I will show an image sequence of human cooking. I have annotated the images with numbered circles. Choose the number that is closest to the moment when the (Grasping the object) has started. You are a five-time world champion in this game. Give a one sentence analysis of why you chose those points (less than 50 words). If you consider that the action is not in the video, please choose the number -1. Provide your answer at the end in a json file of this format: {"points": []}
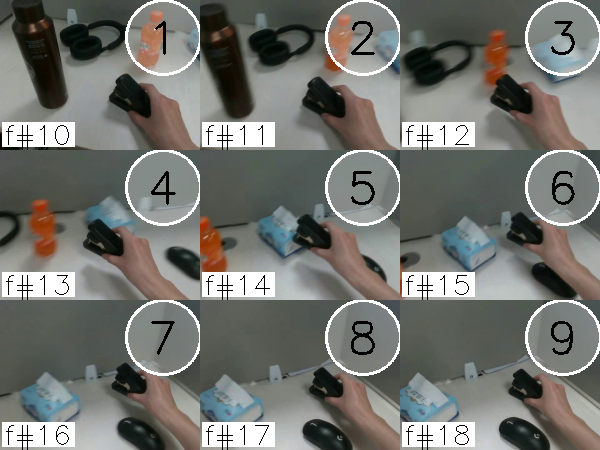
Frame 1 shows the clearest moment of hand-object contact.
{"points": [1]}